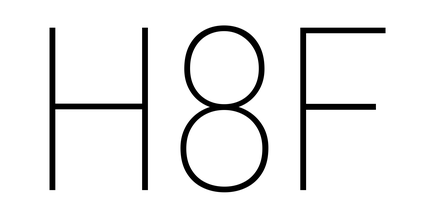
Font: Roboto_Condensed_Thin